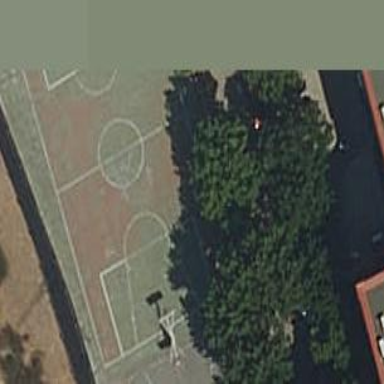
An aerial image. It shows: Basketball court on pitch.